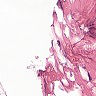
Metastatic tissue present: no